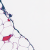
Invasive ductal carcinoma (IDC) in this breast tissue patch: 0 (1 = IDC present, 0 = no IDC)